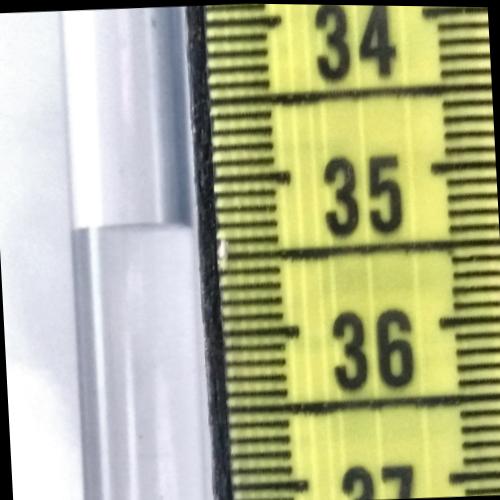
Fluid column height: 35.3 cm